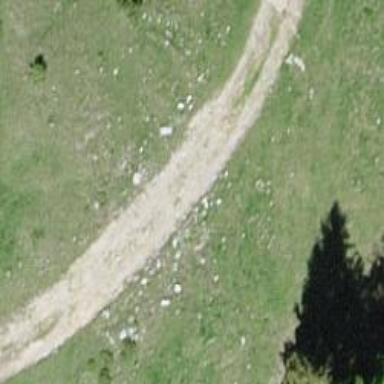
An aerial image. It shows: Rocky track with grade4 tracktype.